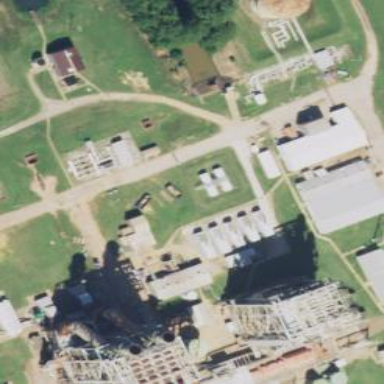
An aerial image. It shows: Generator is pictured.